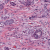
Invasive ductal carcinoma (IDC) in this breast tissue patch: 1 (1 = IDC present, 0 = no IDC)